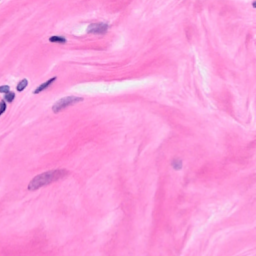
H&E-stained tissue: Breast